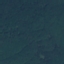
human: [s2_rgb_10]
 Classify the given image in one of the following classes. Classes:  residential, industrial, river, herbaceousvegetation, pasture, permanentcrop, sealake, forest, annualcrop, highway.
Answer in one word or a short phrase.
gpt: Forest